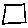
Label: square